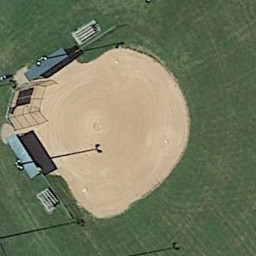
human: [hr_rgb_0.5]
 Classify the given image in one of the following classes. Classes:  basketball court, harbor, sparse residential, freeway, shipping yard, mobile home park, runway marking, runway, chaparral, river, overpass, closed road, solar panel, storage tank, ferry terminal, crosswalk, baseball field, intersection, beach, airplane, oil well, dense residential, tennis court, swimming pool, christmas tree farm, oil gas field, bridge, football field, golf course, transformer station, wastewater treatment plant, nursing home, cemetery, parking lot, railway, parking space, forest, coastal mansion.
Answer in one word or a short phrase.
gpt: baseball field